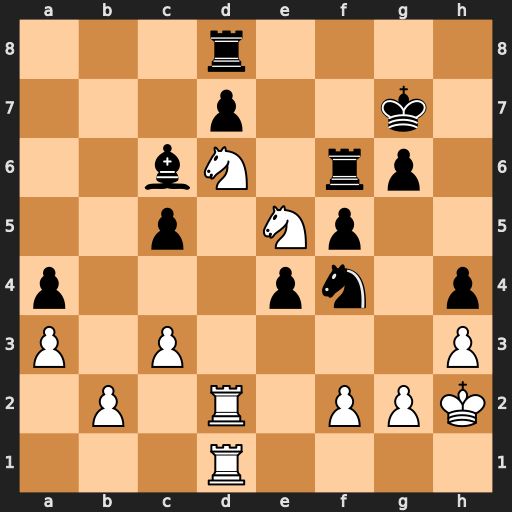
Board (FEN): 3r4/3p2k1/2bN1rp1/2p1Np2/p3pn1p/P1P4P/1P1R1PPK/3R4
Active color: w
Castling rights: -
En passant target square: -
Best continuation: Nxc6 dxc6 Nxf5+ gxf5 Rxd8